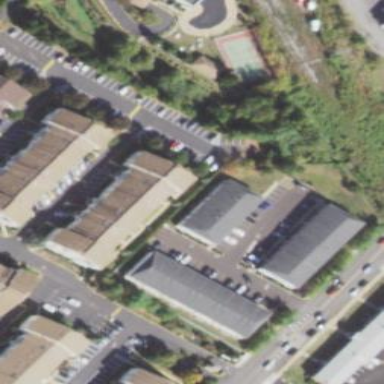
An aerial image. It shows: Building.